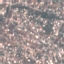
Land use / land cover: Residential